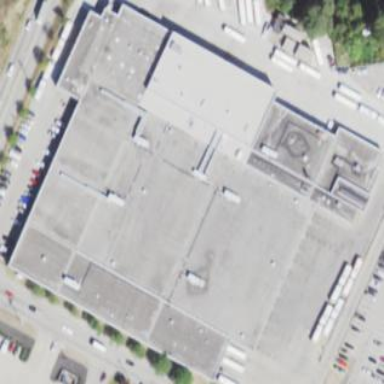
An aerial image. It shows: Transportation building.